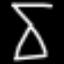
Label: hourglass